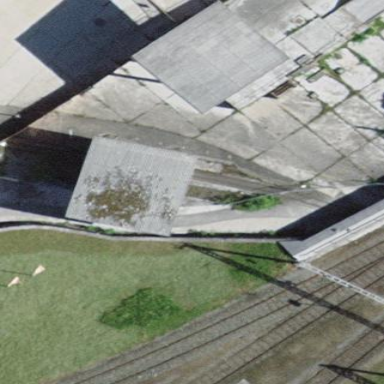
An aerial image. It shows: View of roof of building.